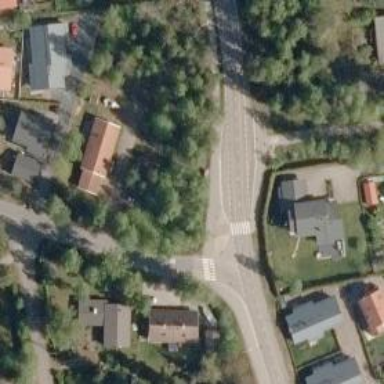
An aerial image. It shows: Uncontrolled crossing on the road.